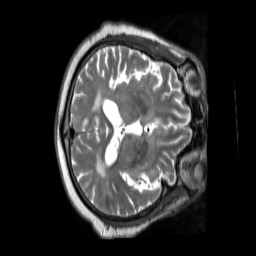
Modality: T2w
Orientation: axial
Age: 64
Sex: male
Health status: ill
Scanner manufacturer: siemens
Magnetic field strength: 3 T
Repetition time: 2.8 s
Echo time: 0.326 s